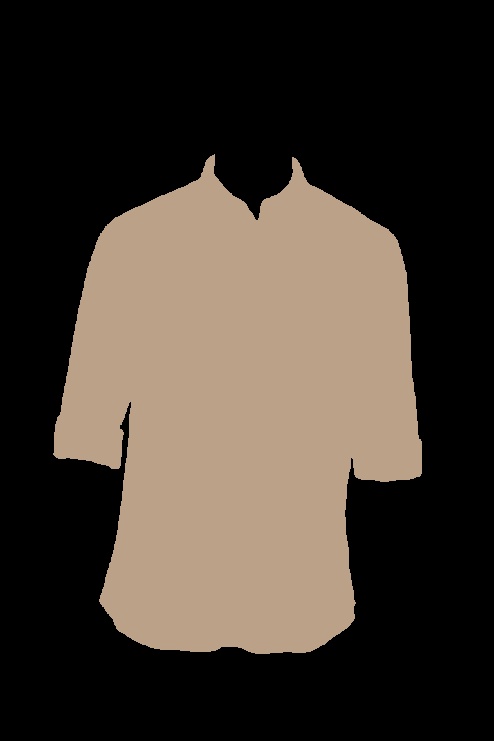
tan polo shirt